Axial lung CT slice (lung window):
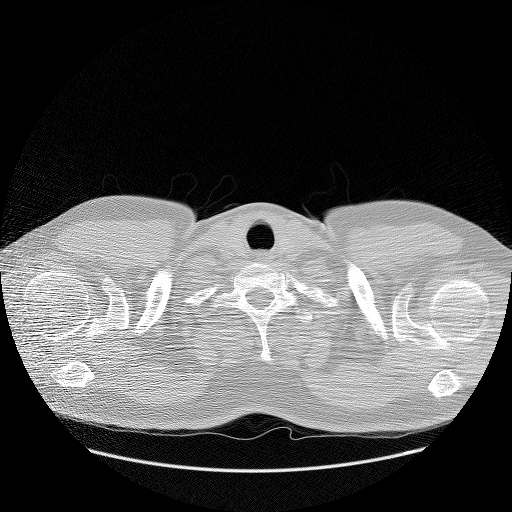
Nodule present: no